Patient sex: F
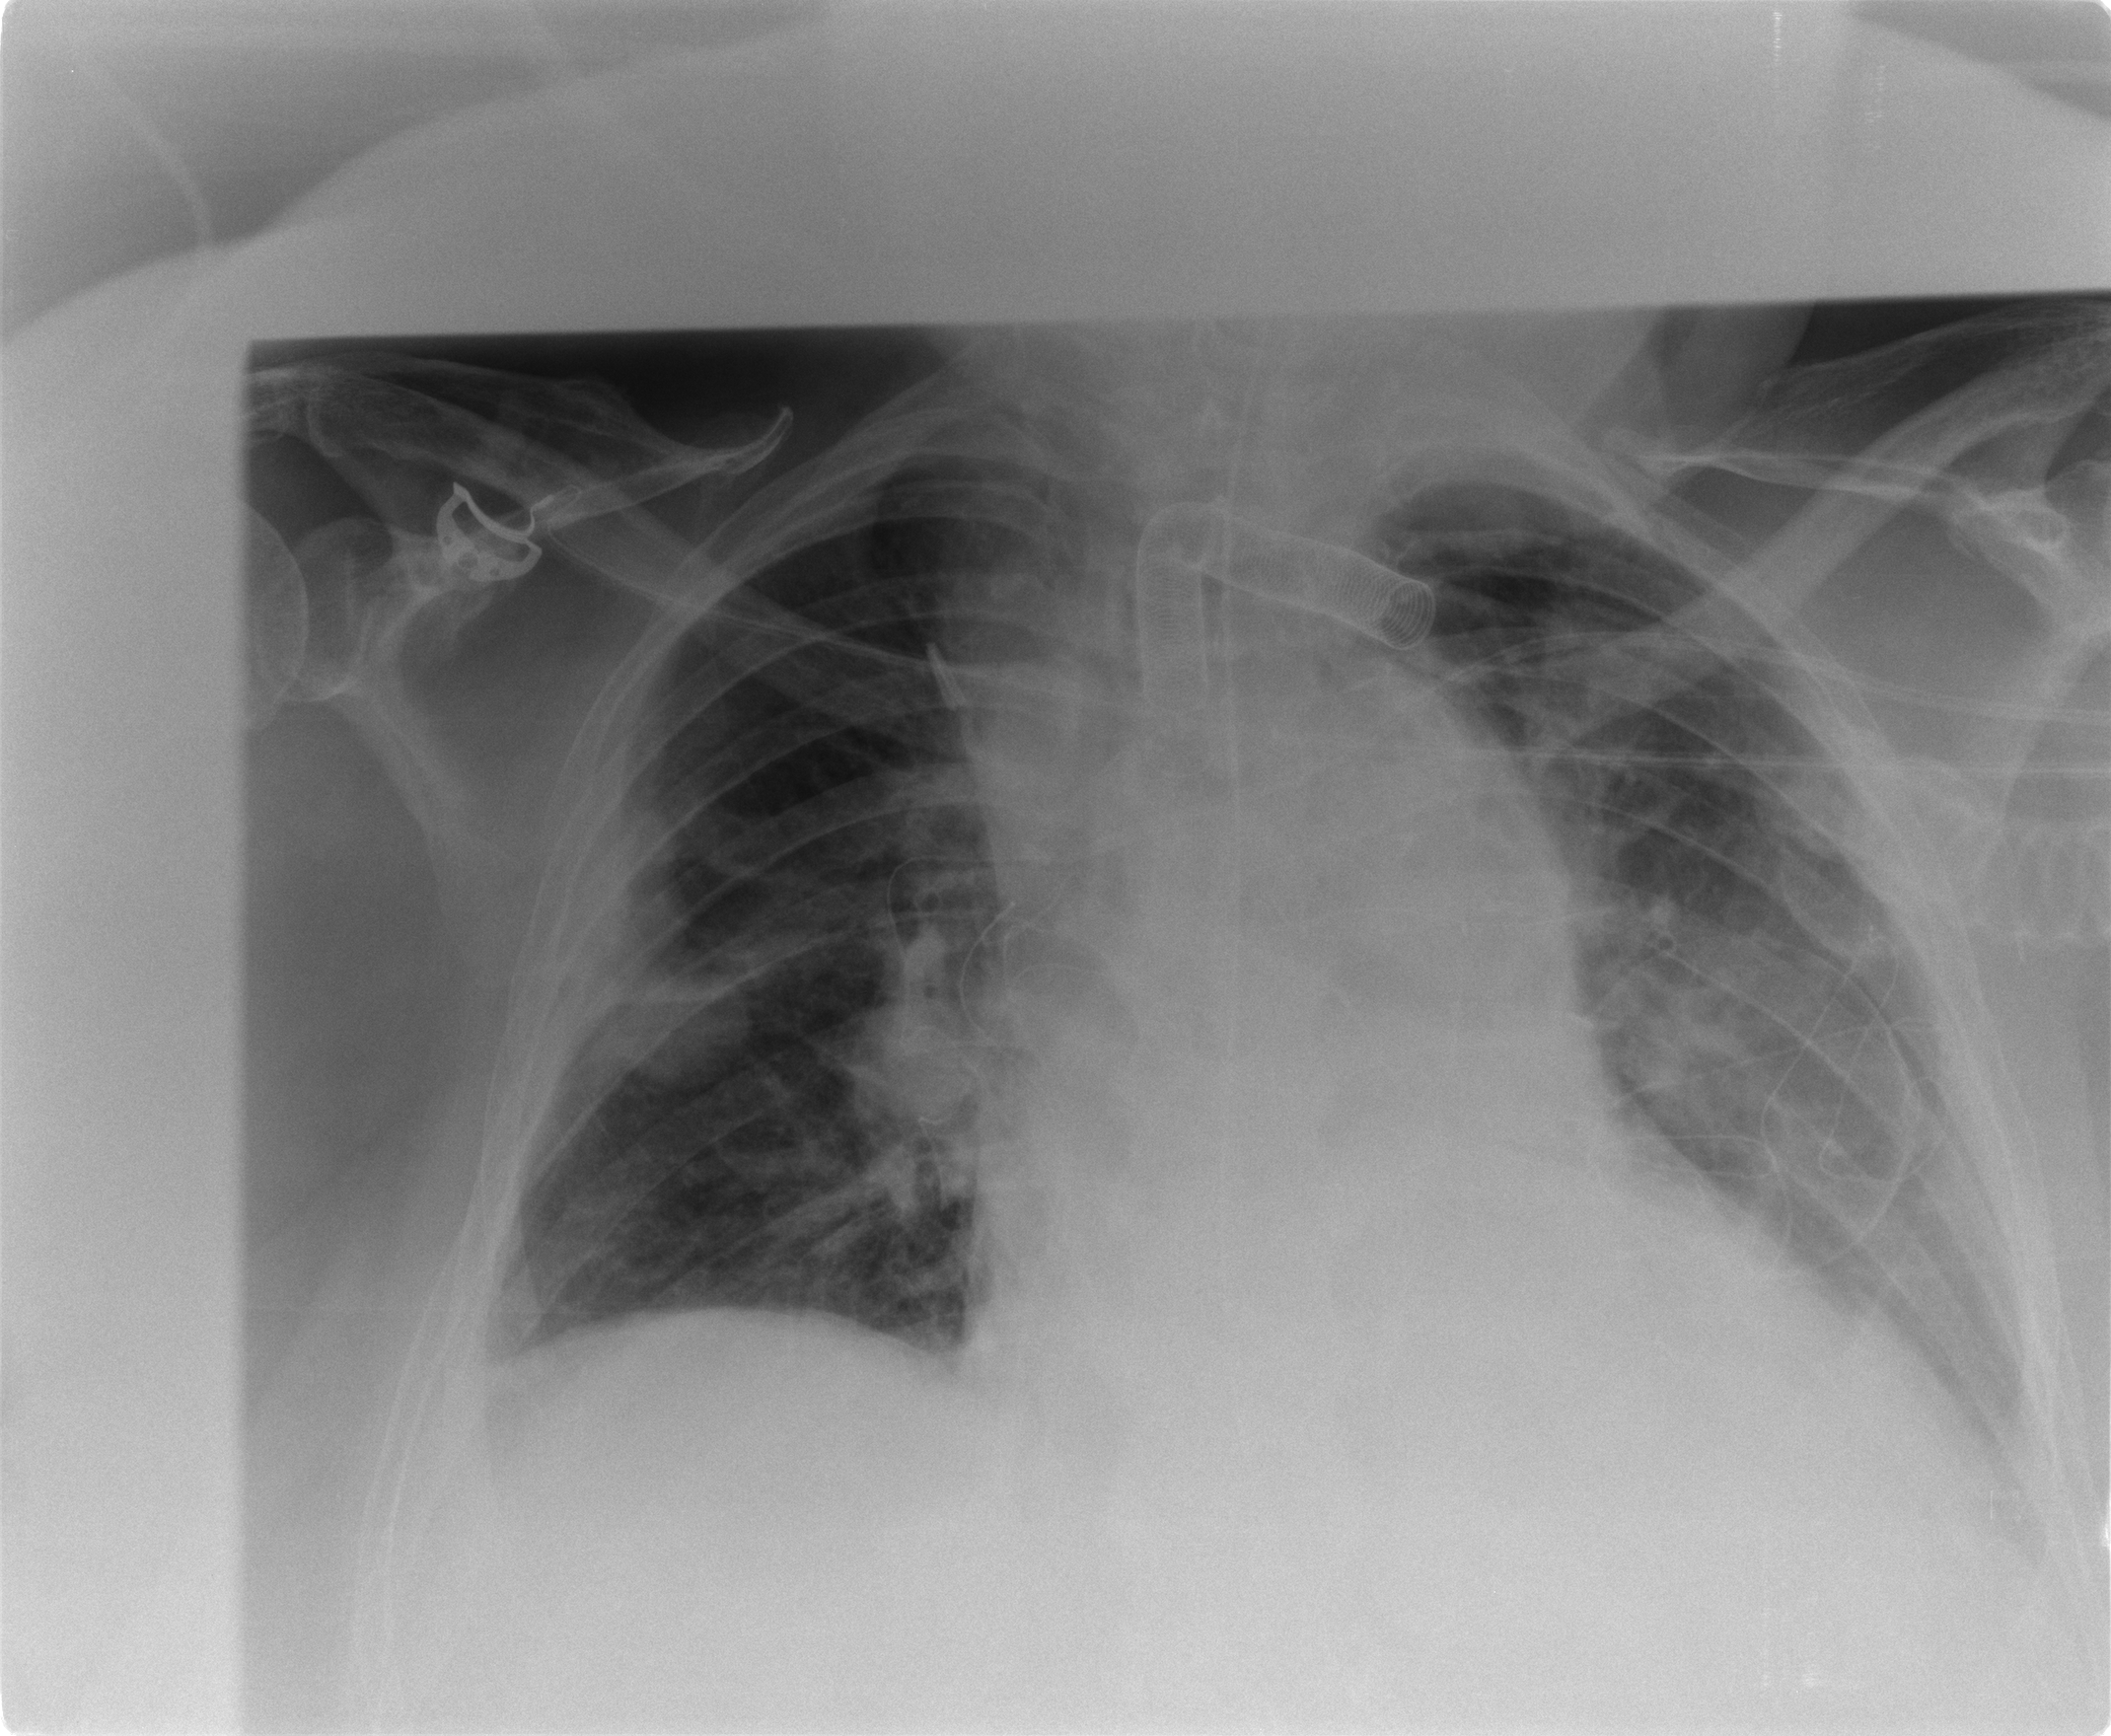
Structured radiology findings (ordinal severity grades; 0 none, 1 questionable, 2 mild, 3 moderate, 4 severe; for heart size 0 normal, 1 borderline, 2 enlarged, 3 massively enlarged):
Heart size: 2
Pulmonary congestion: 2
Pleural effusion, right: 1
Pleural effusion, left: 2
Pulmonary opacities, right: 1
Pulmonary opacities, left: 1
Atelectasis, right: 2
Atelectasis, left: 2